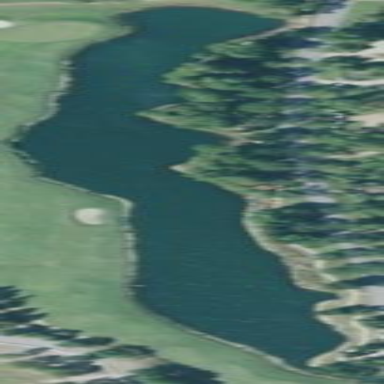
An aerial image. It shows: Water hazard on golf course.